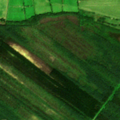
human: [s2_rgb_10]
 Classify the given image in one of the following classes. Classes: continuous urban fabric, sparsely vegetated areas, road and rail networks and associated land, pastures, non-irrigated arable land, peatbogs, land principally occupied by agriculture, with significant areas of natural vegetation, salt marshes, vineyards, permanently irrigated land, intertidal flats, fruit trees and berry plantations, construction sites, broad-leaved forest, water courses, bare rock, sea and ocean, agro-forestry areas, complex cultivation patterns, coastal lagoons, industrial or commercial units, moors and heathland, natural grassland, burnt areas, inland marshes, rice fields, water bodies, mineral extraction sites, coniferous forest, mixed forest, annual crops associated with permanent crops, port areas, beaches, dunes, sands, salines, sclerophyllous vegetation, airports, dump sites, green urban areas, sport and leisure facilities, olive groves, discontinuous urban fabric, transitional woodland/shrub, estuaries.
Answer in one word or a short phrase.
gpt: pastures, mixed forest